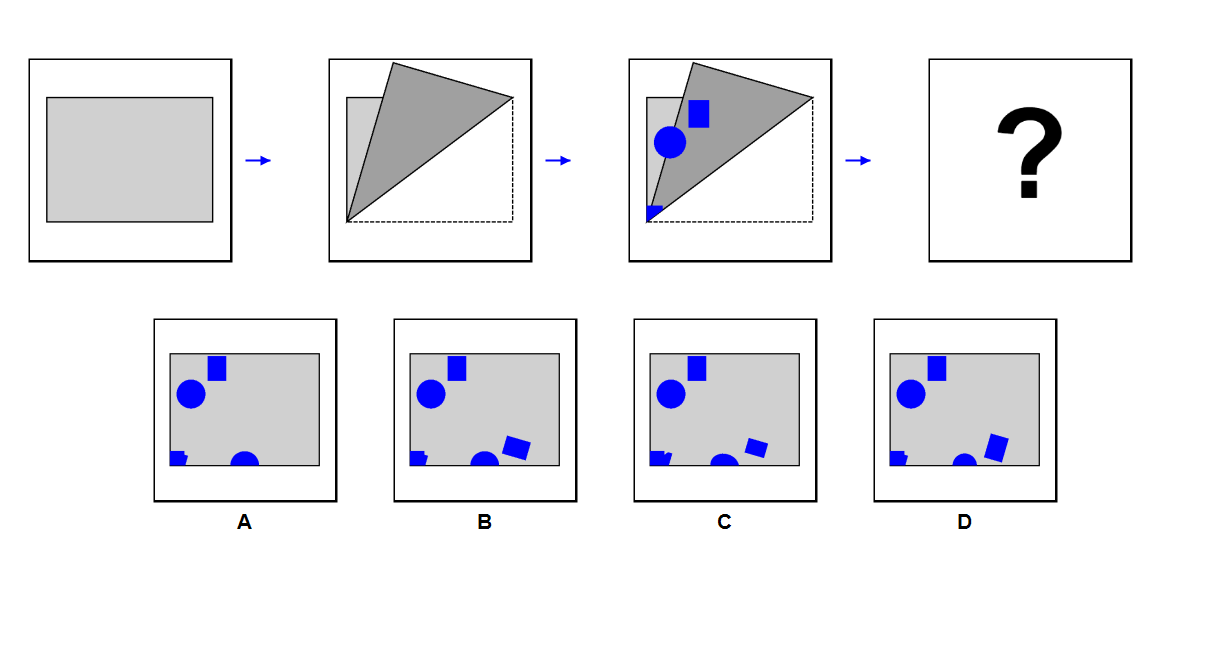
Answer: B